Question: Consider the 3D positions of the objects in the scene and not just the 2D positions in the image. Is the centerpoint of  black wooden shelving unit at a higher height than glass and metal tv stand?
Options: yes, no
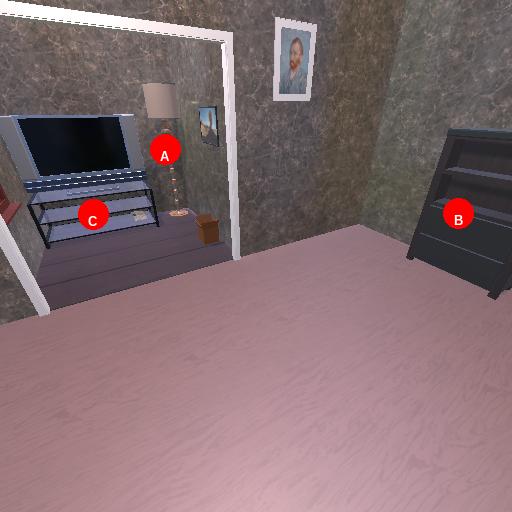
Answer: yes